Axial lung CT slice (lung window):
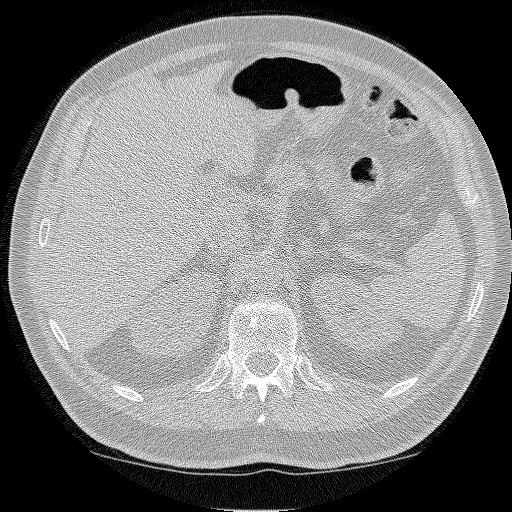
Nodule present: no